Field crop: tomato
Growth stage: 1
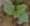
Species: solanum